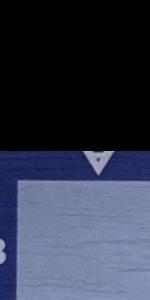
Label: Empty